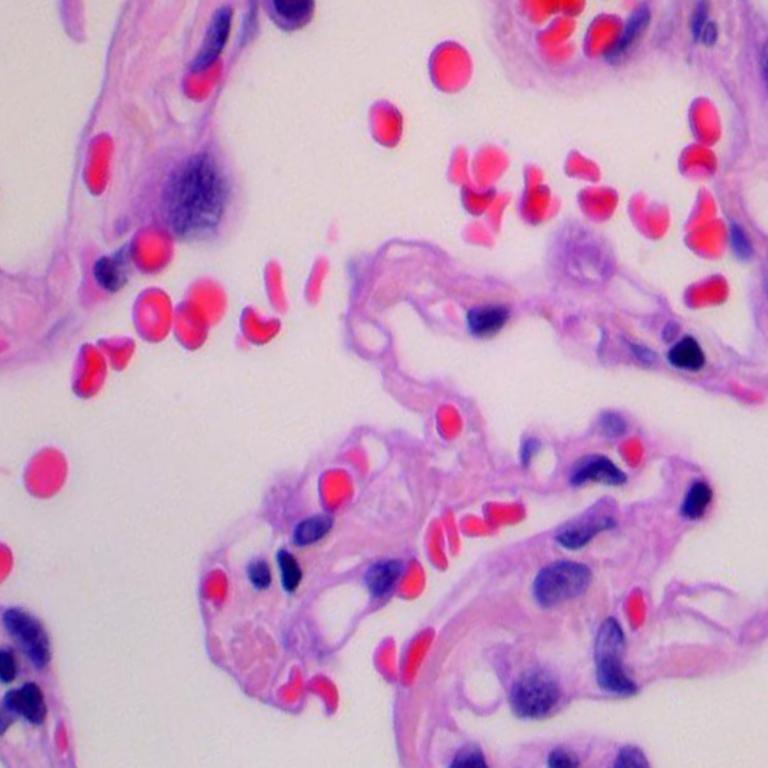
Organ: lung
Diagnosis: benign